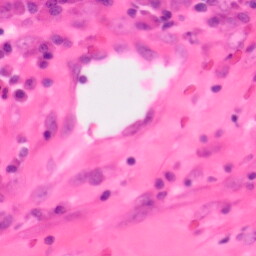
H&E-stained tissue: Colon